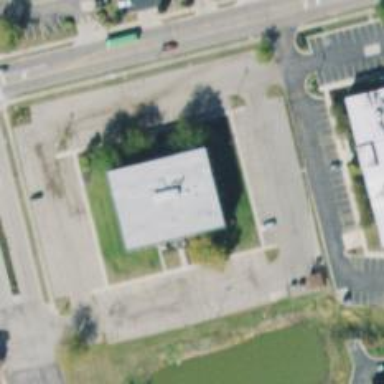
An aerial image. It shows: Clinic.